Question: I'm new to iOS.
I need to set the size of the callout 300 * 150, how can I do this?

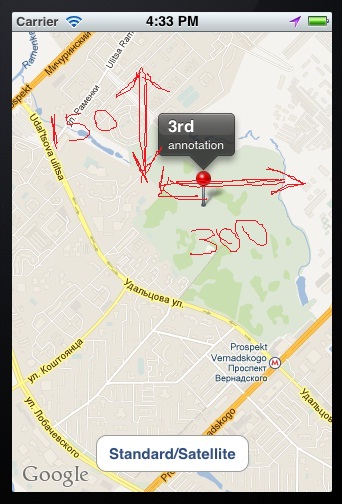
Answer: I've added subview with size I needed.